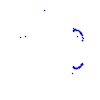
Particle: pion